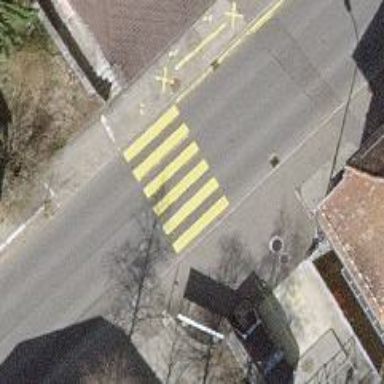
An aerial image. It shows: Zebra crossing on the road.